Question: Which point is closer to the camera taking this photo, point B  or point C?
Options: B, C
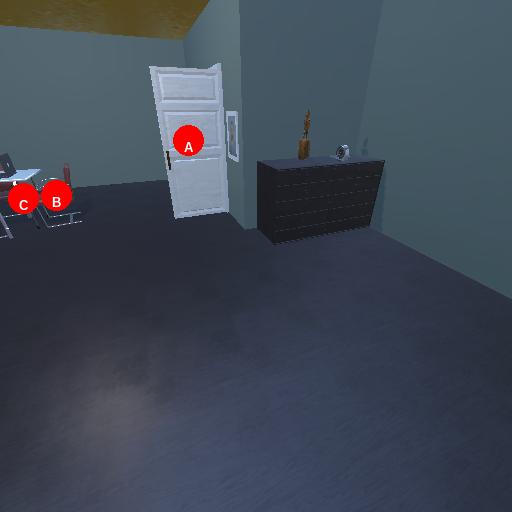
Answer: B